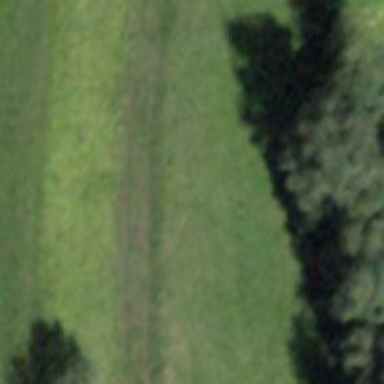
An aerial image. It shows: Grass track road with grade3 tracktype.